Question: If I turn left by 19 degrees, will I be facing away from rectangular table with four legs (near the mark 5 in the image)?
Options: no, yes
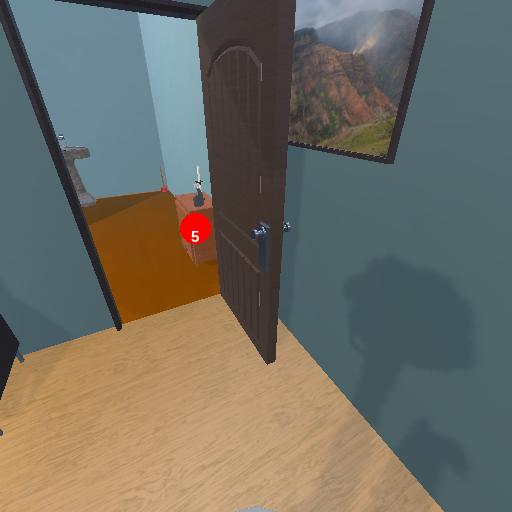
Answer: no